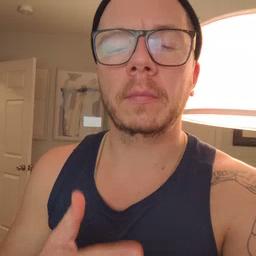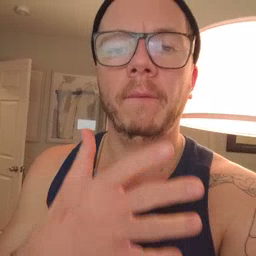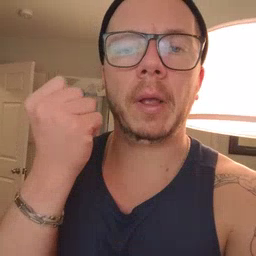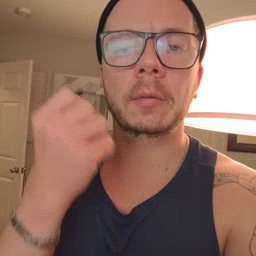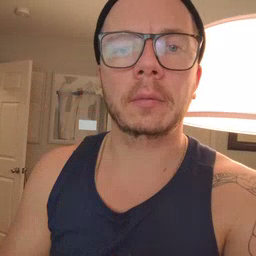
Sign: fast